Field crop: tomato
Growth stage: 1
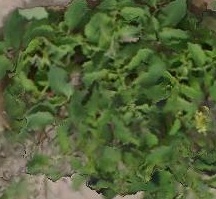
Species: tomato